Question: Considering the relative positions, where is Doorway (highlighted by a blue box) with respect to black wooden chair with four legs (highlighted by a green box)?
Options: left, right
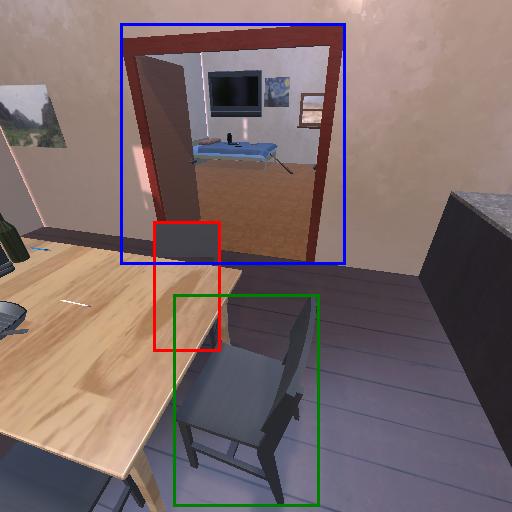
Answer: left